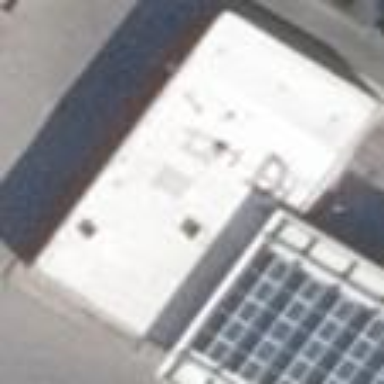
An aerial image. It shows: Building serving as fuel station with car wash facility.